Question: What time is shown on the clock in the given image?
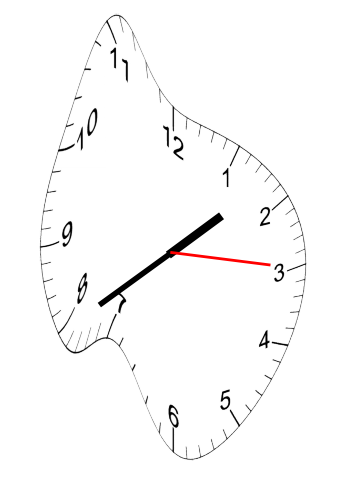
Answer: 01:39:15